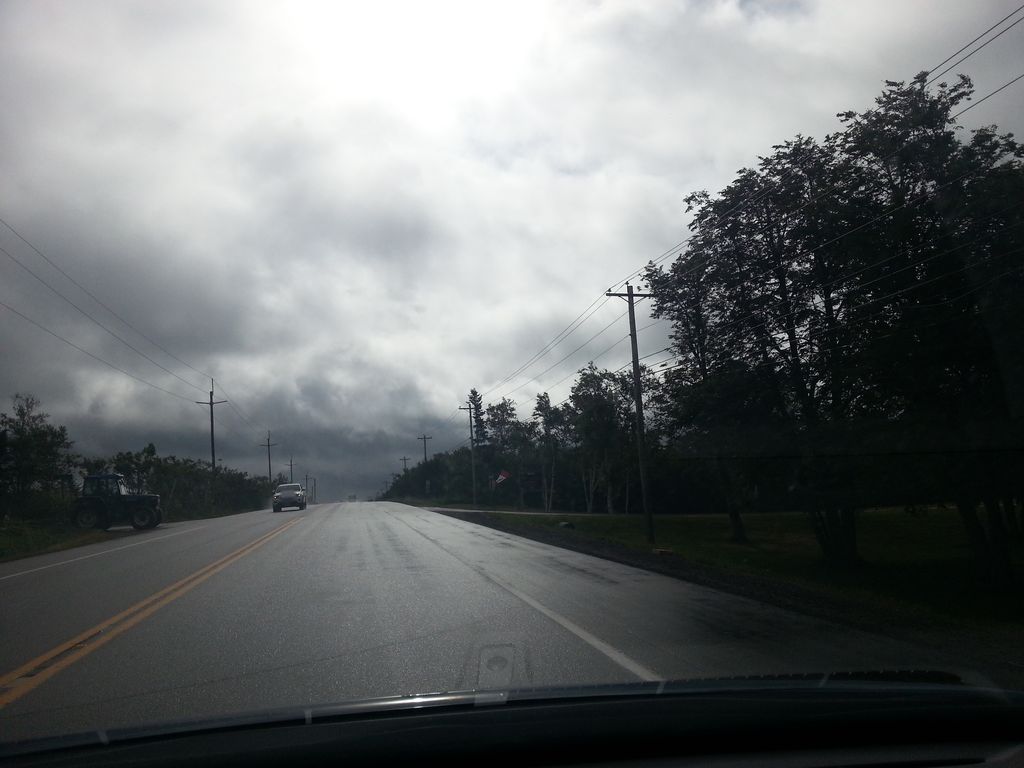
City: charlottetown